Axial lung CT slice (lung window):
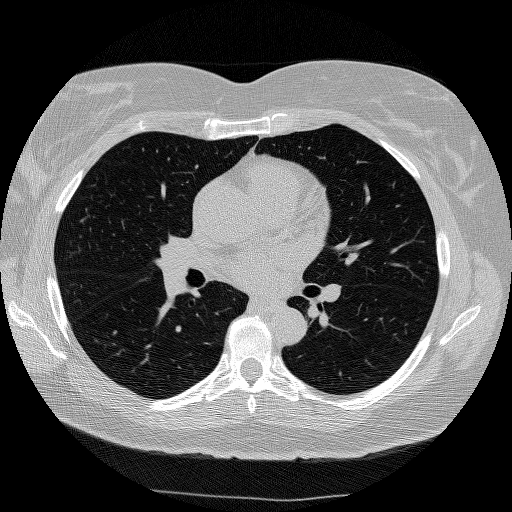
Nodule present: no